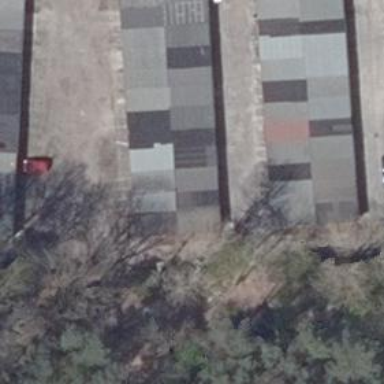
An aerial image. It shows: Group of garages.